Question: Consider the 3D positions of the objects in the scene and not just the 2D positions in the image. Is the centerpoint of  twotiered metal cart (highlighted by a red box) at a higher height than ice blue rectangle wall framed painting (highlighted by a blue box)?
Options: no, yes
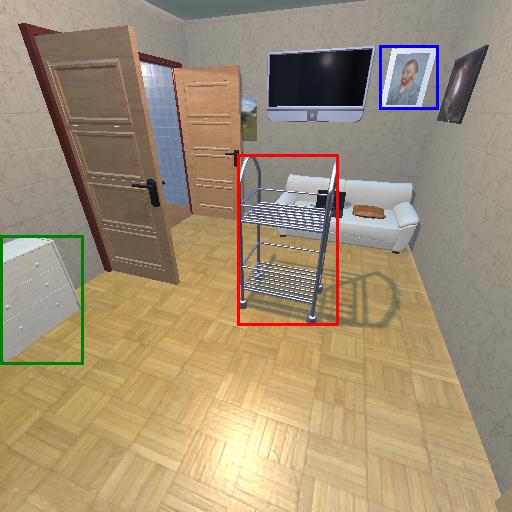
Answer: no